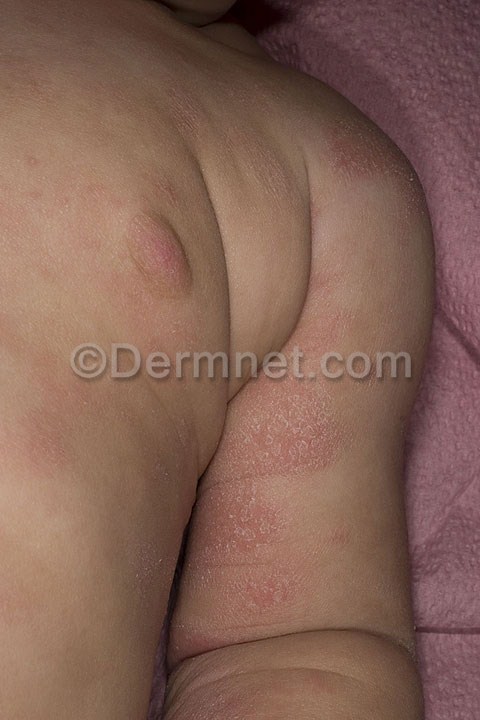
Disease: Atopic Dermatitis Photos